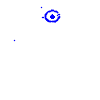
Particle: pion